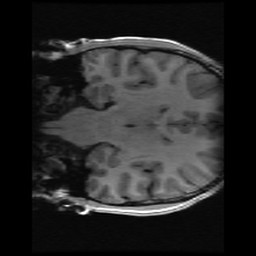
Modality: inplaneT1
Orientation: coronal